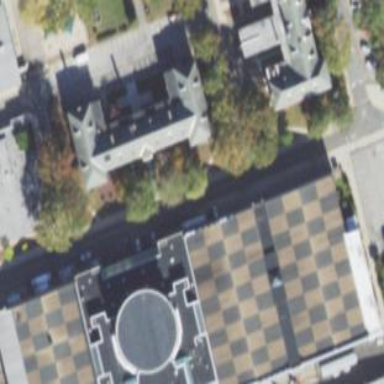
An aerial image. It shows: College building.